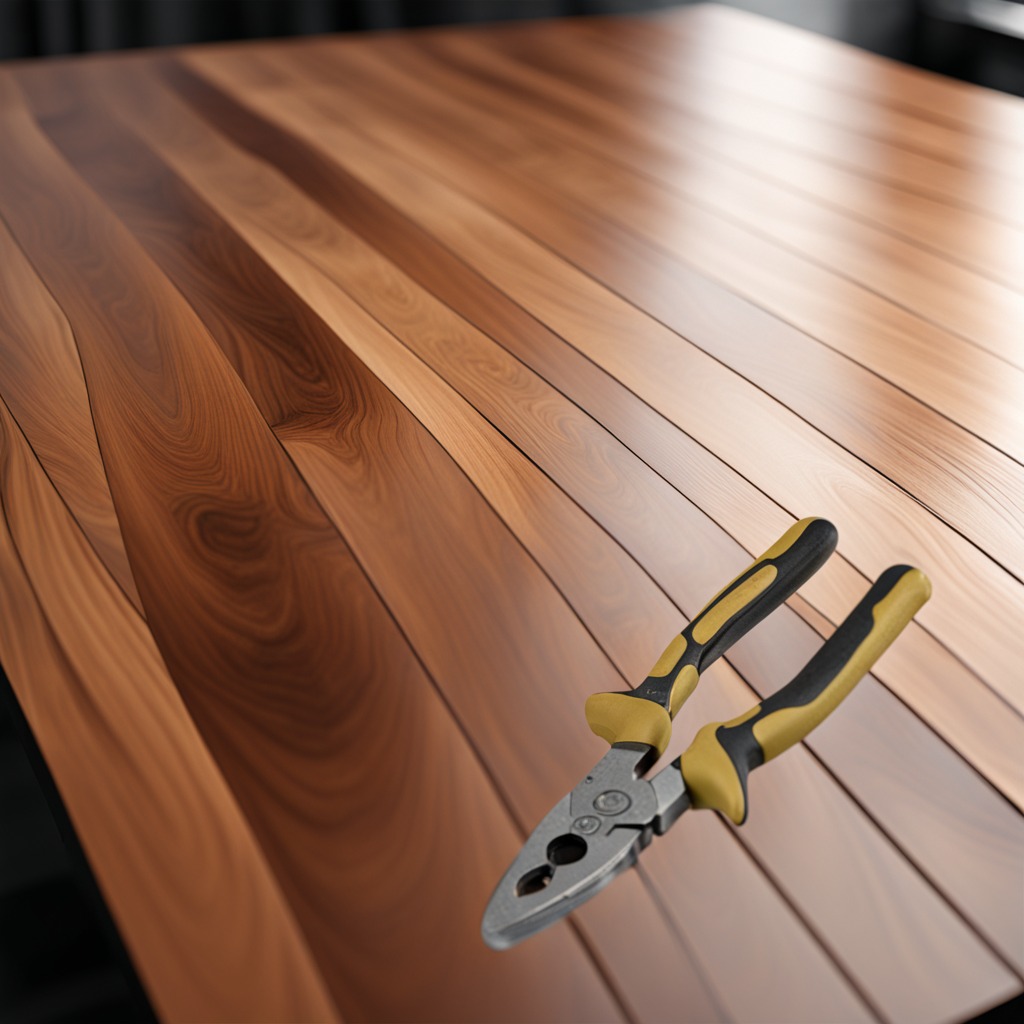
A plier is lying on a wooden table in a carpentry studio.